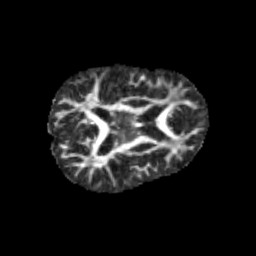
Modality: FA
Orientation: axial
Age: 11
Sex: male
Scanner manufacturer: siemens
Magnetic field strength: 3 T
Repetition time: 3.8 s
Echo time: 0.07 s